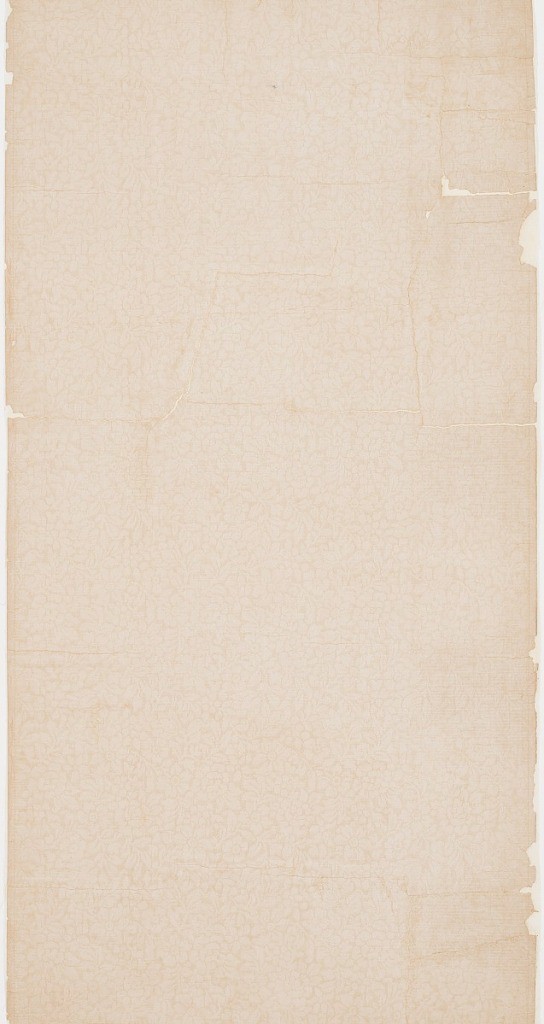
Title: Sidewall
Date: ca. 1880
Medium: Machine-printed paper, embossed
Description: All-over flower design, embossed and faintly colored.